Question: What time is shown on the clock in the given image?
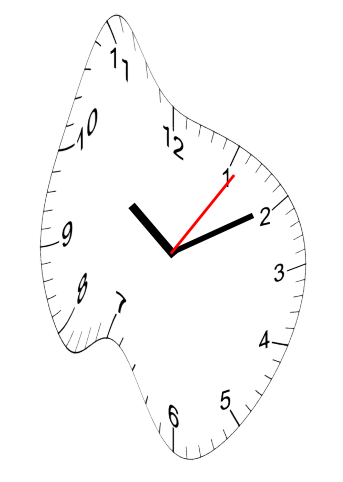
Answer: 10:10:06